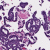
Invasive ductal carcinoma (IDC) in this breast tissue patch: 1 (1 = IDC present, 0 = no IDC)